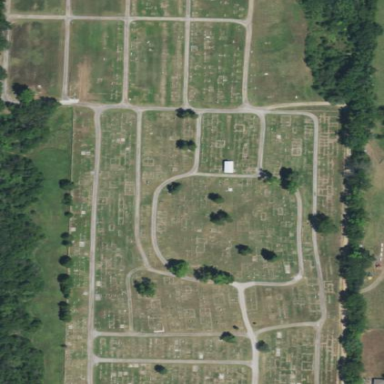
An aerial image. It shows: Cemetery.